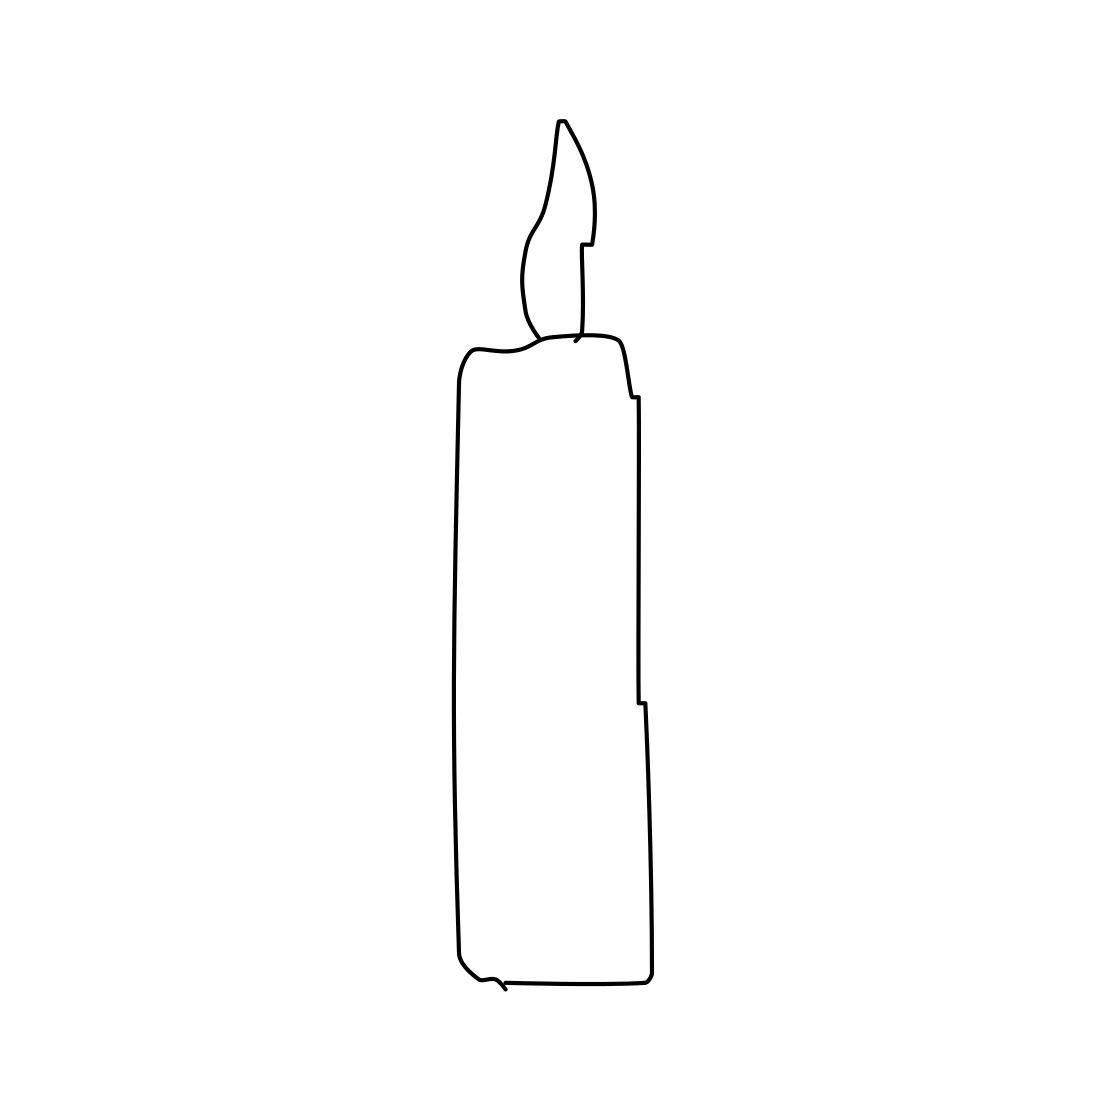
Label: candle